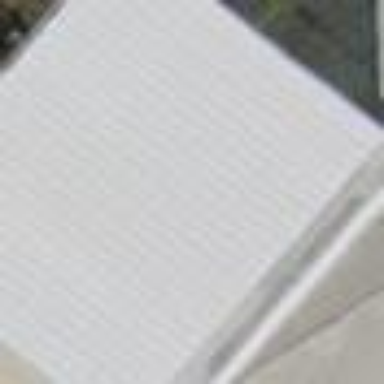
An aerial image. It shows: View of roof of building.